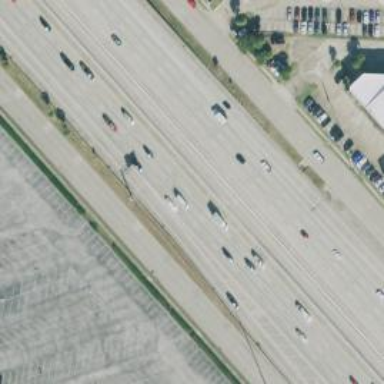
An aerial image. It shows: Motorway junction.